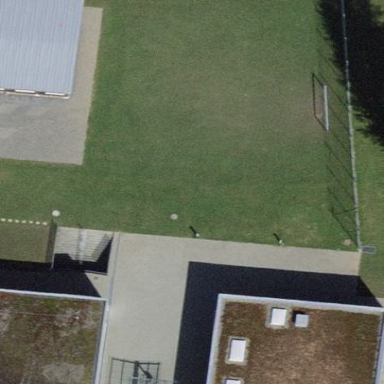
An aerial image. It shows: Grass pitch designated for soccer.